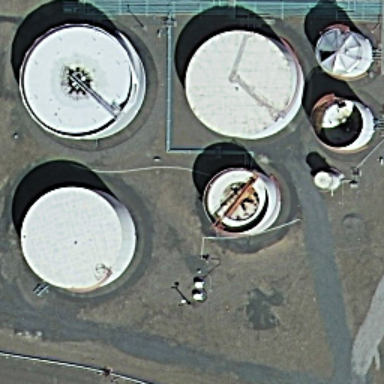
Some storage tanks are on the ground .